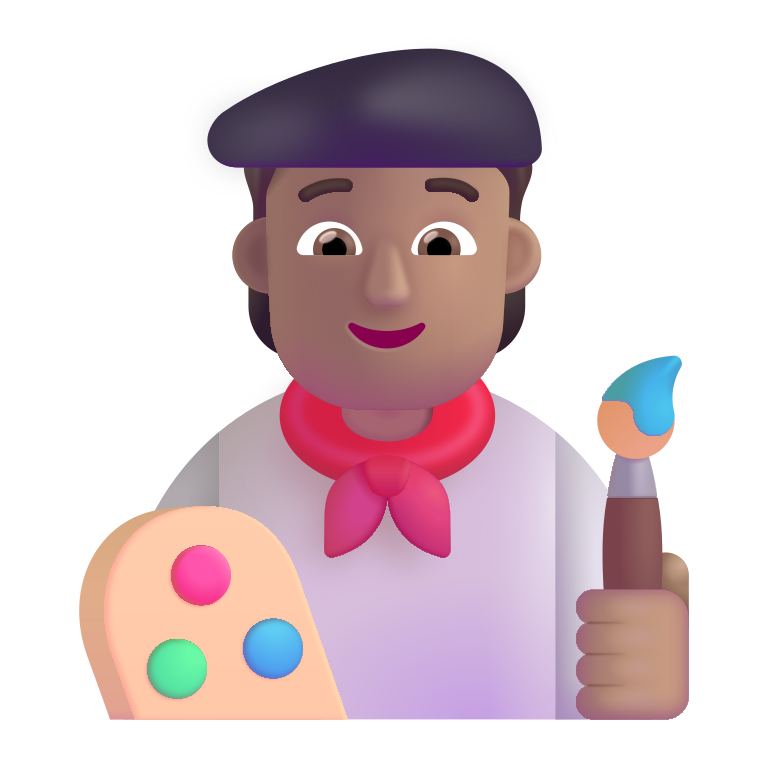
artist color